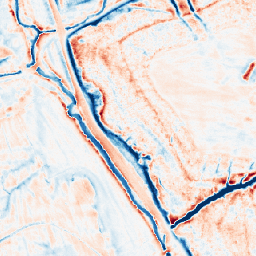
Category: edge_preserving
Decomposition family: anisotropic_diffusion
Decomposition parameters: iterations: 50
kappa: 50
gamma: 0.15
Upsampling method: nearest
Upsampling parameters: scale: 4
Upsampling scale: 4